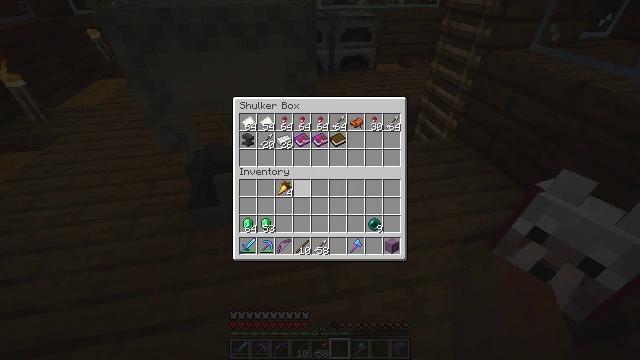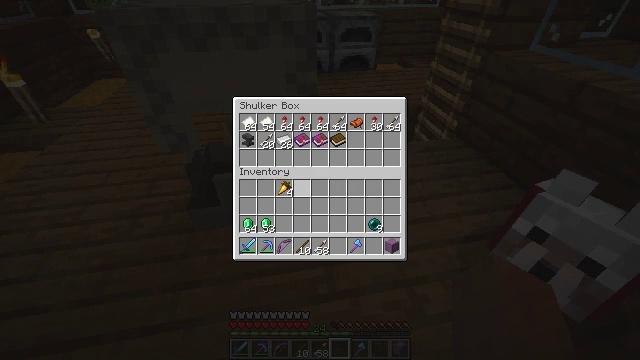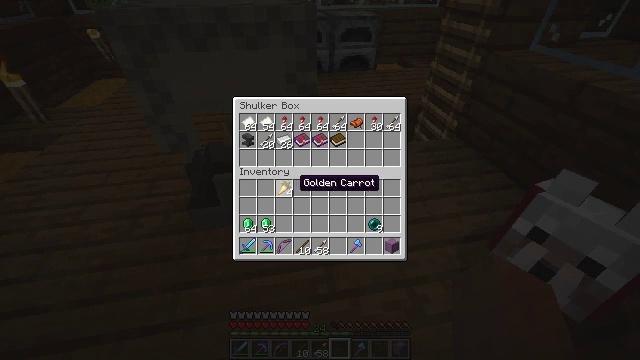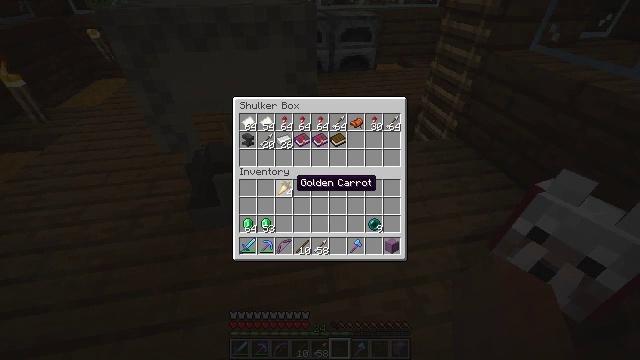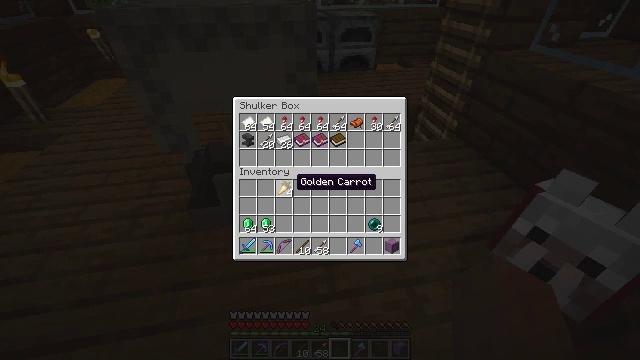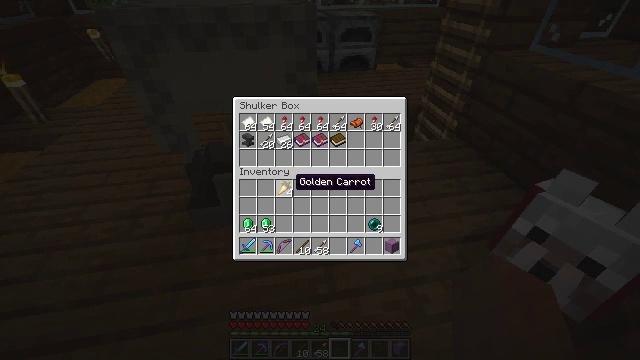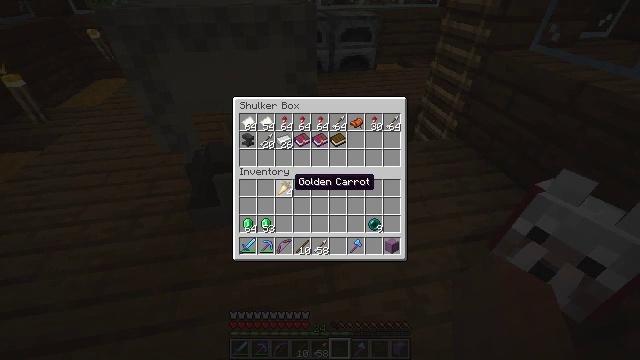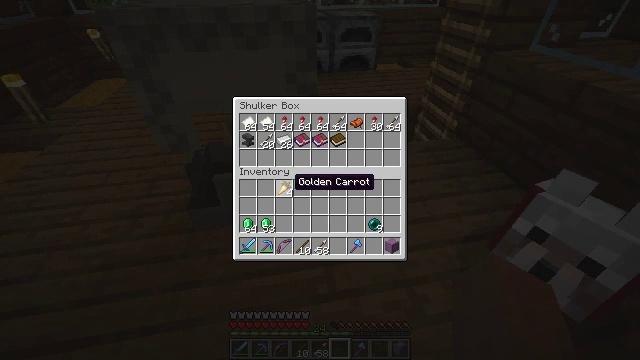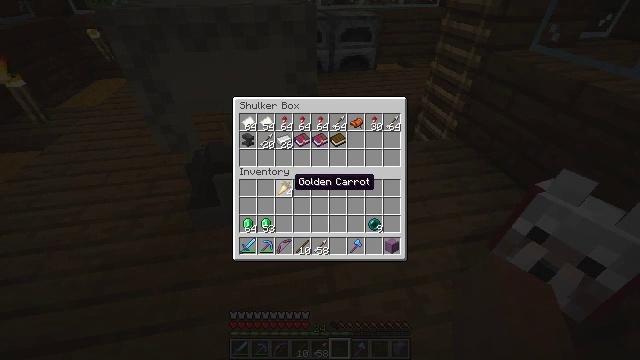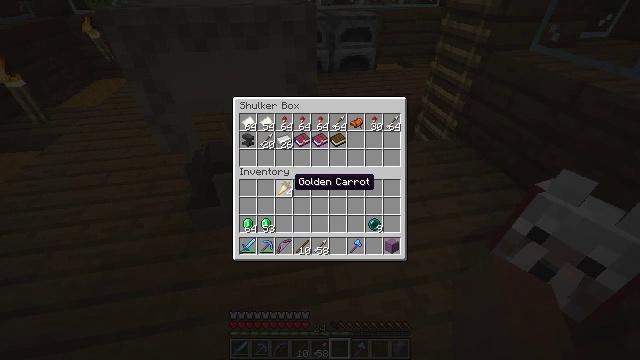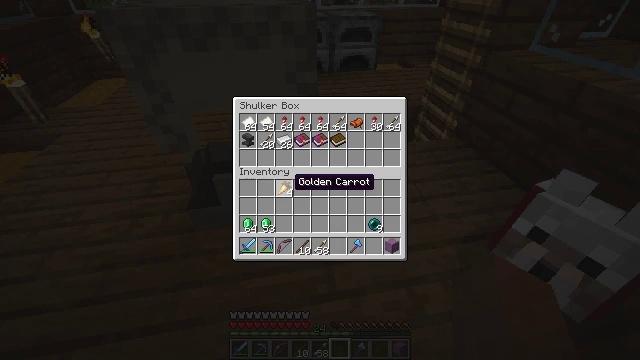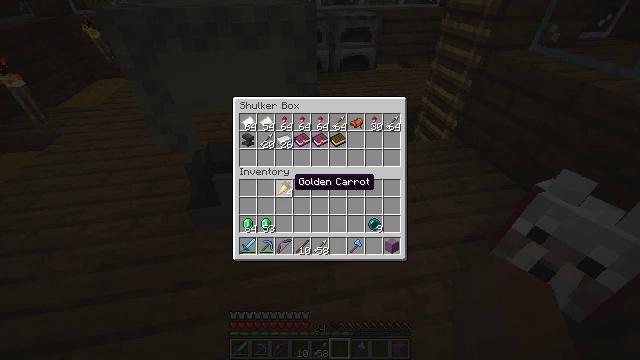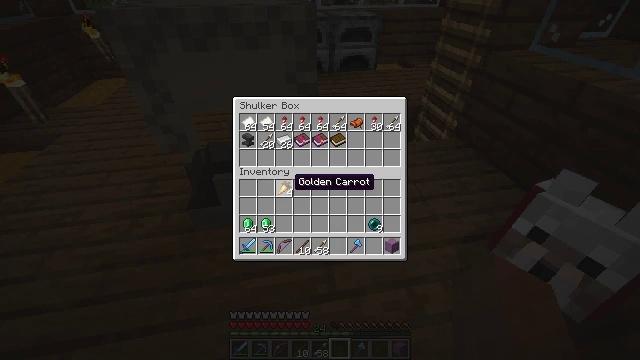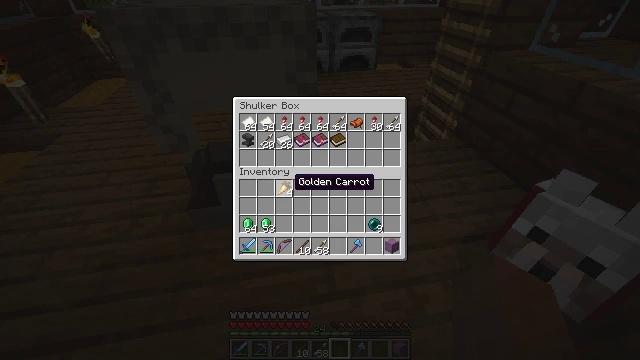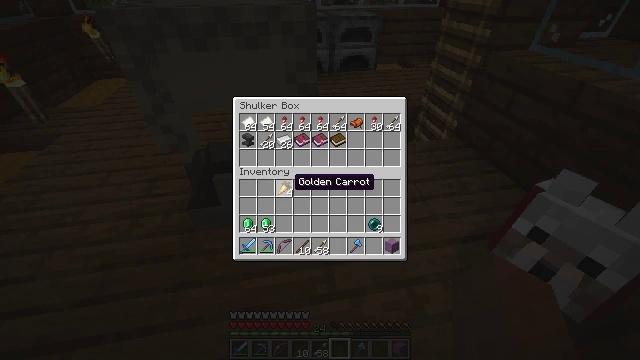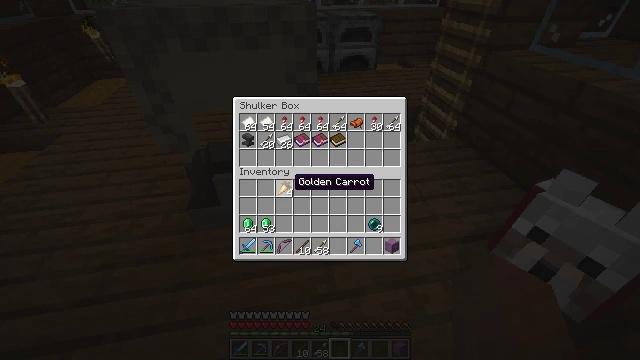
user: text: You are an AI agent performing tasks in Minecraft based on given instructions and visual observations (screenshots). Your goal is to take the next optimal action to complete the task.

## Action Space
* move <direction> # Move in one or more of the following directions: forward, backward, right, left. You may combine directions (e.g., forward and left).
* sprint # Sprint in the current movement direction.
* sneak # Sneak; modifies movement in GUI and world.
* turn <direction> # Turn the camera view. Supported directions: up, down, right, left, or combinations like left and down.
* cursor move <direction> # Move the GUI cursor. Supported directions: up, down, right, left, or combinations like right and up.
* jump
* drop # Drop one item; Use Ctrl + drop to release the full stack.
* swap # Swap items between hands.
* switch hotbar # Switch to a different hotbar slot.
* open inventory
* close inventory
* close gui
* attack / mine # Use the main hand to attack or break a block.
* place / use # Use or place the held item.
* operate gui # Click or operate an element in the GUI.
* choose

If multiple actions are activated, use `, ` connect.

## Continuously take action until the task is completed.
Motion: motion action
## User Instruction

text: Put the light gray shulker box back into the inventory.
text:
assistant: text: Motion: sneak
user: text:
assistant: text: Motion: sneak
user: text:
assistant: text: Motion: sneak
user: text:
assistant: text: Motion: sneak
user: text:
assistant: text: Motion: sneak
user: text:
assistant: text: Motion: sneak
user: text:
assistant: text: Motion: sneak
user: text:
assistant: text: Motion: sneak
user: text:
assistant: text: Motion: sneak
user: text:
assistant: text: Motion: sneak
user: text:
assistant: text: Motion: sneak
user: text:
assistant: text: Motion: sneak
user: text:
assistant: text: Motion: sneak
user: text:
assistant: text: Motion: sneak
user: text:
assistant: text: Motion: sneak
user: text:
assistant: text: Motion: sneak
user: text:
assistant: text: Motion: sneak, cursor move right
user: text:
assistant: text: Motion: sneak, cursor move right and down
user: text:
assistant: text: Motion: sneak, cursor move right and down
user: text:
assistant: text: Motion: sneak
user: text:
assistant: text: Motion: sneak
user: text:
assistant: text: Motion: sneak
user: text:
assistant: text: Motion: sneak, cursor move left
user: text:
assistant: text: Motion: sneak, cursor move left
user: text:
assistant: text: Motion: sneak
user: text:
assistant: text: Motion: sneak
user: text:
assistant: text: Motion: no_op
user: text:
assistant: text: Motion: no_op
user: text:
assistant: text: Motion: no_op
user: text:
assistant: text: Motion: no_op